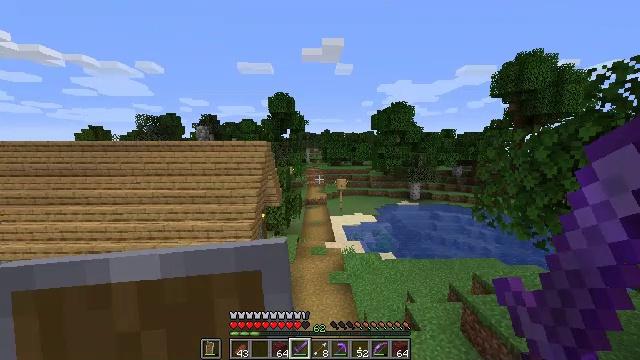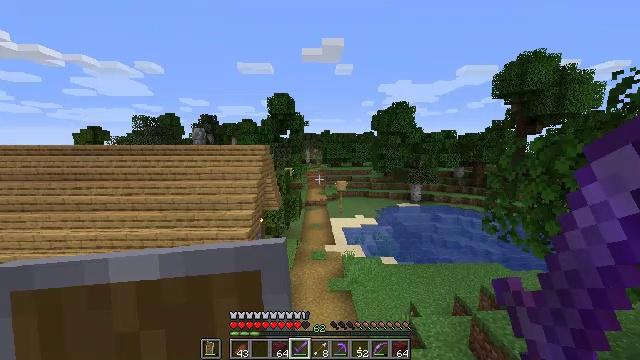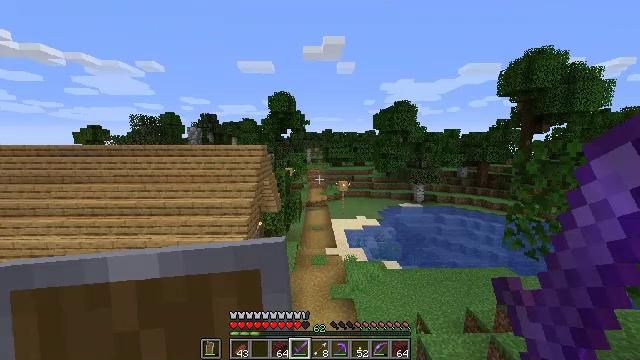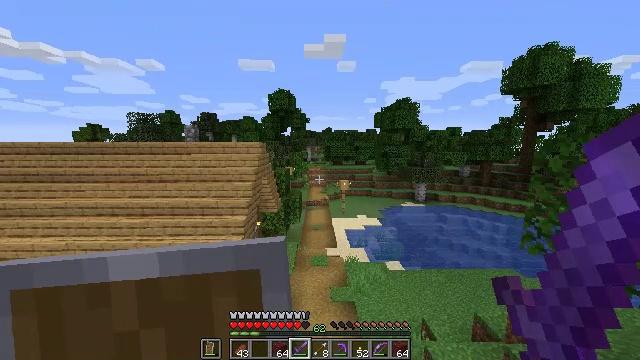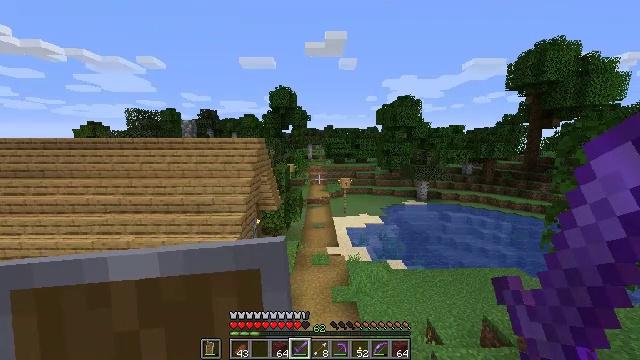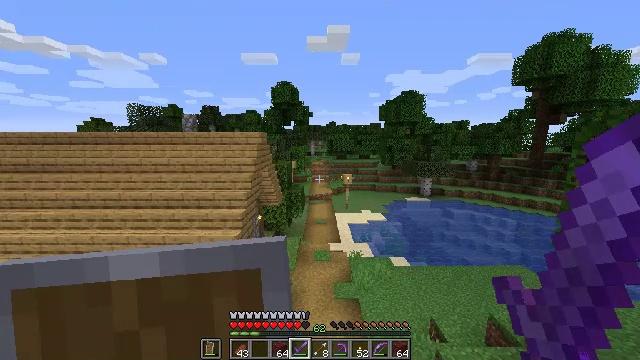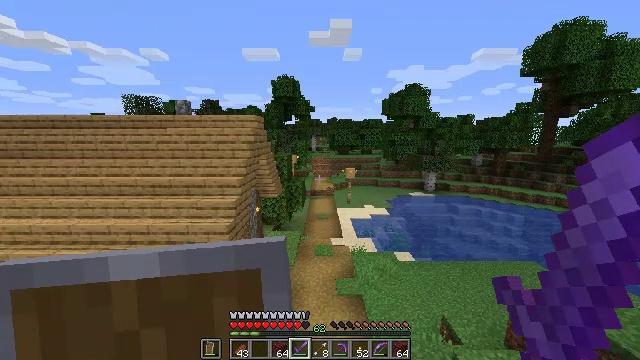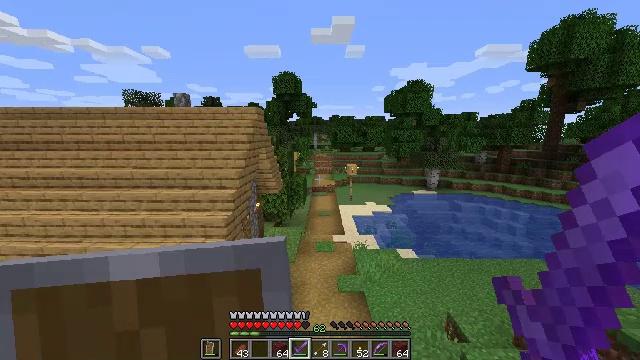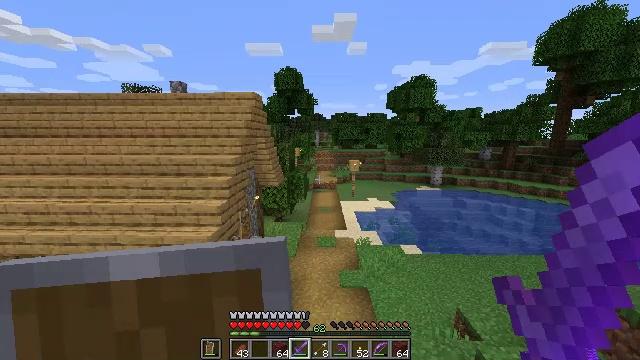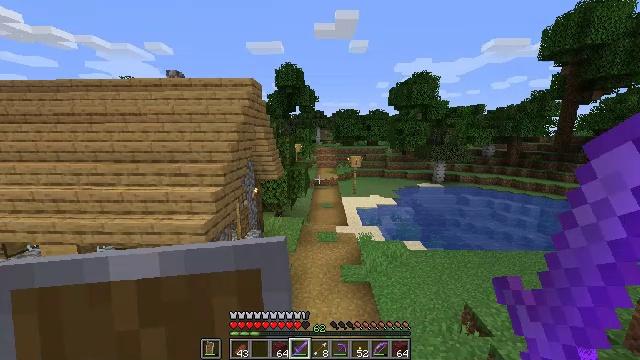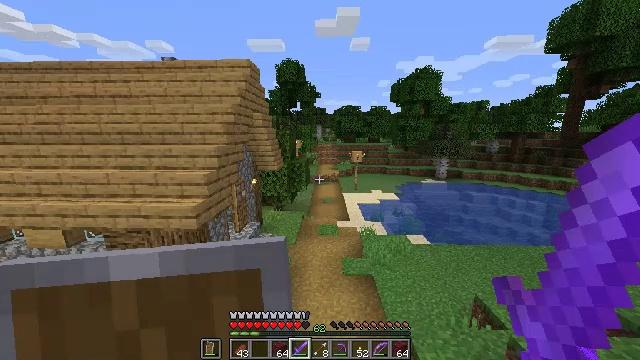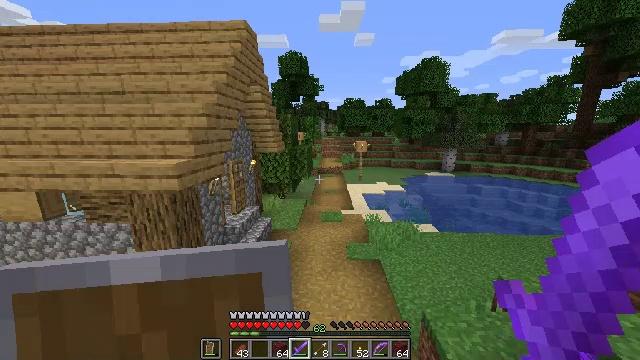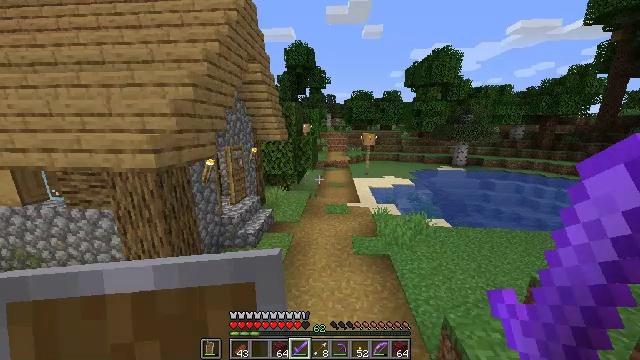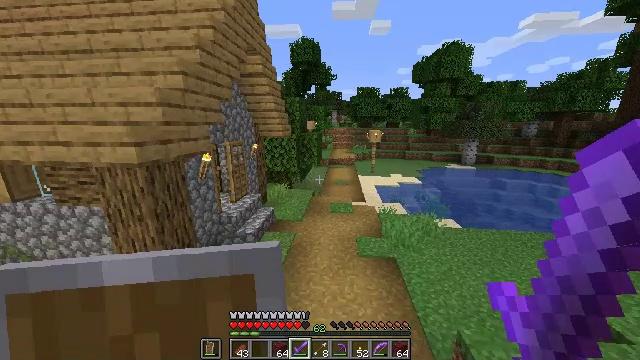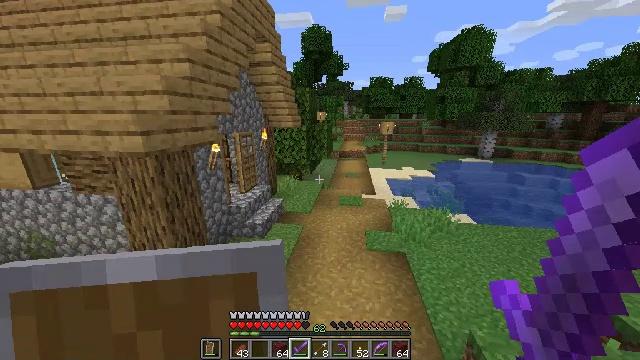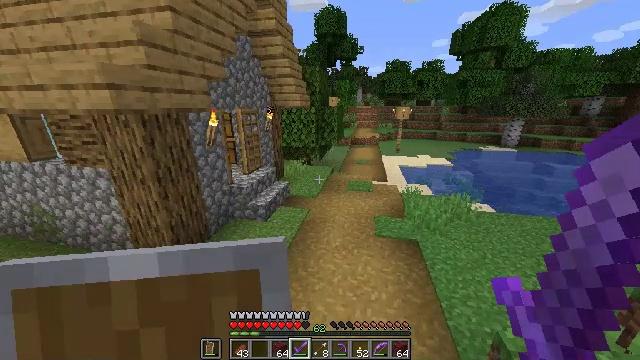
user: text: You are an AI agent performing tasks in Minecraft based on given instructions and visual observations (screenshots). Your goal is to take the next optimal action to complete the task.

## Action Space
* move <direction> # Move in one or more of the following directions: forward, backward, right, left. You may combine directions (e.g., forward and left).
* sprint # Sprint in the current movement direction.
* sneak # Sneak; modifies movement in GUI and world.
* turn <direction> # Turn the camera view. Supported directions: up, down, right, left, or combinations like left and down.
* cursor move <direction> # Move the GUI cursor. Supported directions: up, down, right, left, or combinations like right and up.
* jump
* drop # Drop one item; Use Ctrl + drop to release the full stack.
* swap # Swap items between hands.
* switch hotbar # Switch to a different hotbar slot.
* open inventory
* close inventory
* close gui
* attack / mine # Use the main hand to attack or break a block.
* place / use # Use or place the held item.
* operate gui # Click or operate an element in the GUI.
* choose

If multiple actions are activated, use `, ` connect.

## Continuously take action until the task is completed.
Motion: motion action
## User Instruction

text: Attack the ender chest to collect it.
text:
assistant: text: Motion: move forward, jump
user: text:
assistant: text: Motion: move forward, jump
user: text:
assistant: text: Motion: move forward, jump
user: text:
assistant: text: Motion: move forward, jump
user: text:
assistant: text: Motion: move forward, jump
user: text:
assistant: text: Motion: move forward
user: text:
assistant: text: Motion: move forward
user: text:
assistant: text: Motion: move forward
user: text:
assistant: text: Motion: move forward
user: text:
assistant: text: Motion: move forward
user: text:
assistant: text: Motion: move forward
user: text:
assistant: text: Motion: move forward, turn left and down
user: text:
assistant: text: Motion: move forward and move right, turn left
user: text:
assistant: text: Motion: move forward and move right, turn left and down
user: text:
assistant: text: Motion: move forward and move right, turn left and down
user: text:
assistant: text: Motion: move forward and move right, turn left and down
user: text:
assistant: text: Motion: move forward and move right, turn left and down
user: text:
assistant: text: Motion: move forward and move right, turn left and down
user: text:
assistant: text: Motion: move forward and move right, turn left
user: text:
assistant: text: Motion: move forward and move right, turn left
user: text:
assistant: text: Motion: move forward and move right, turn left
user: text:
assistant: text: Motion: move forward and move right, turn left
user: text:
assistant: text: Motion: move forward and move right, turn left
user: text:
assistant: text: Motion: move forward and move right, turn left
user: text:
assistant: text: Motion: move forward and move right, turn left
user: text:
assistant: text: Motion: move forward and move right, turn left
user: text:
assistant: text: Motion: move forward and move right, turn left
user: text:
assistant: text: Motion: move forward and move right, turn left
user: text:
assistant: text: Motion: move forward and move right, turn left
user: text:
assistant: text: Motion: move forward and move right, turn left